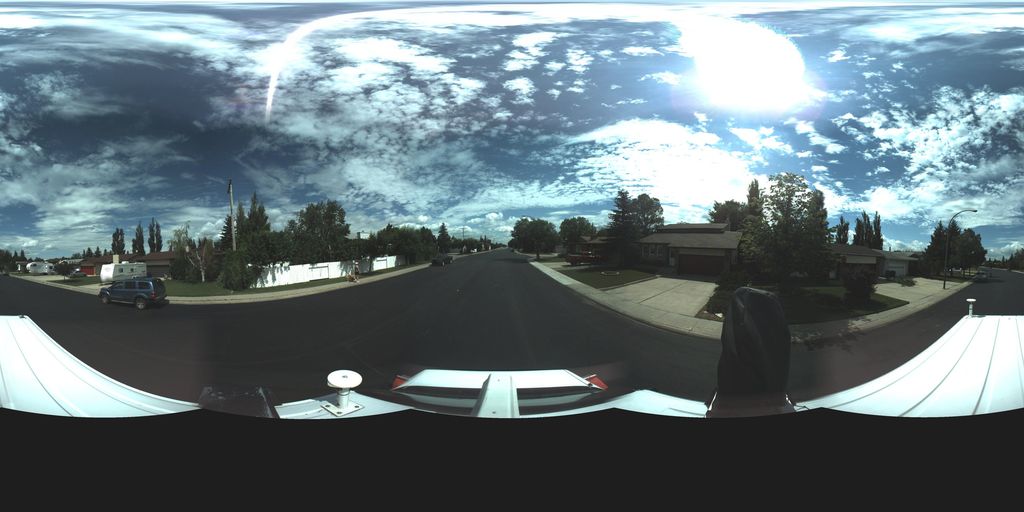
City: saskatoon